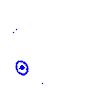
Particle: proton